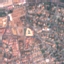
Land use / land cover class: Residential